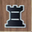
Piece: bR